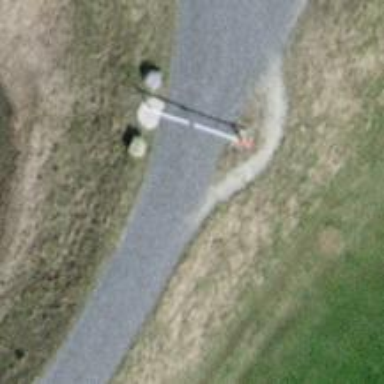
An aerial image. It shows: Lift gate barrier.